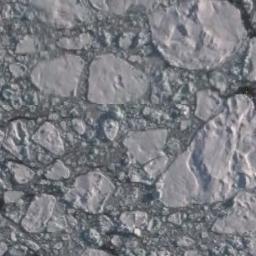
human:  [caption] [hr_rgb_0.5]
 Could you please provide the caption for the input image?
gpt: There is a whole white ice .

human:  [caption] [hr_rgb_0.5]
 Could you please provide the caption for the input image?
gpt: A lot of sea ice of different sizes and thickness gathers together .

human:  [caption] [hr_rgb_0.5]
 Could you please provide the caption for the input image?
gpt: Countless ice cubes of various sizes are tightly connected into a large piece floating on the deep blue sea and covering the sea .

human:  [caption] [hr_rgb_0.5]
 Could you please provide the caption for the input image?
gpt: The sea is surrounded by sea ice .

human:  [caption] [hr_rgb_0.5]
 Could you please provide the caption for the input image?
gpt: There are many sea ice linked into sheets .